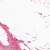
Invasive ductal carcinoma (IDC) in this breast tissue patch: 0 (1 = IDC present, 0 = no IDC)